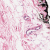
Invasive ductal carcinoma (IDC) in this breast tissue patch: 0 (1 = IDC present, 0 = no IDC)